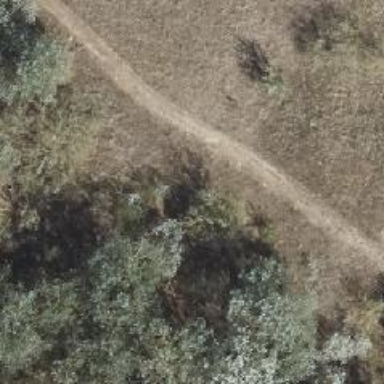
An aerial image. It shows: Path on the ground.